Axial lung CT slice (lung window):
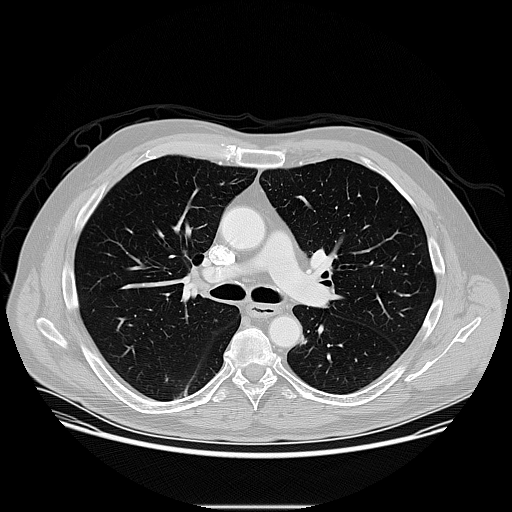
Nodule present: no